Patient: sex F, age 41
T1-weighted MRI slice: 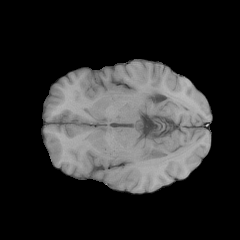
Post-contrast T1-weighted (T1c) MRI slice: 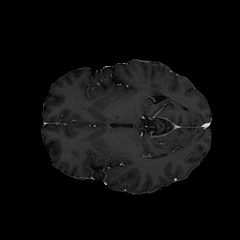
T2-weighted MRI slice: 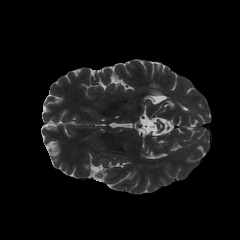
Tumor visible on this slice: no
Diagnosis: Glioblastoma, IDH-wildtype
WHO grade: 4